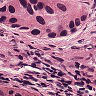
Metastatic tissue present: yes